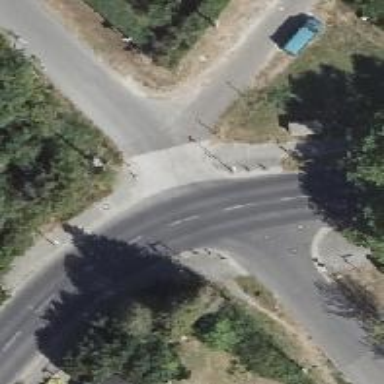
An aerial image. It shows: Unmarked crossing on the road.